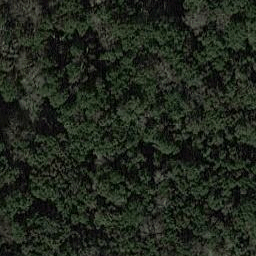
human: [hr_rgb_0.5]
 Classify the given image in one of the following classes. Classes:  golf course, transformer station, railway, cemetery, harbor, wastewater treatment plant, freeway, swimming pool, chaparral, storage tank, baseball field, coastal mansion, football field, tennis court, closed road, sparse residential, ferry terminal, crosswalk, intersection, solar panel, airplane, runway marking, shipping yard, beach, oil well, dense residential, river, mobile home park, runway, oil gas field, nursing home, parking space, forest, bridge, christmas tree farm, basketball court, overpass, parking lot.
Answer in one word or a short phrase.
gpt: forest